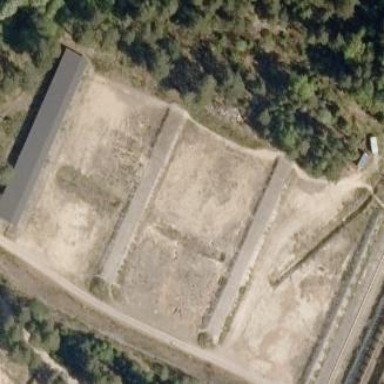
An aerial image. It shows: Shooting range used for military purposes.